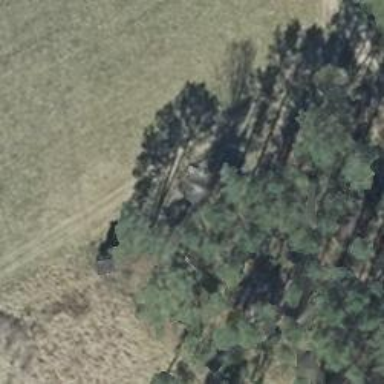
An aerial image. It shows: Hunting stand.